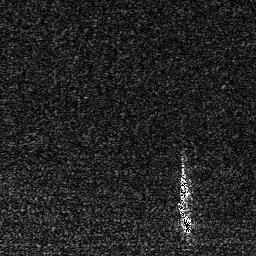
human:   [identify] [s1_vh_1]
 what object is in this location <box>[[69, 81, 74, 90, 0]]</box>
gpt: <ref>1 small ship at the bottom right</ref>